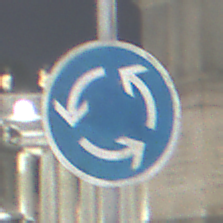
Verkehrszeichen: Kreisverkehr
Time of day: Night
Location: Outdoor (Urban)
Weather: PartlyCloudy
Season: NotSpecified
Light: Artificial